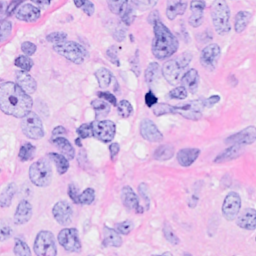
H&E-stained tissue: Breast